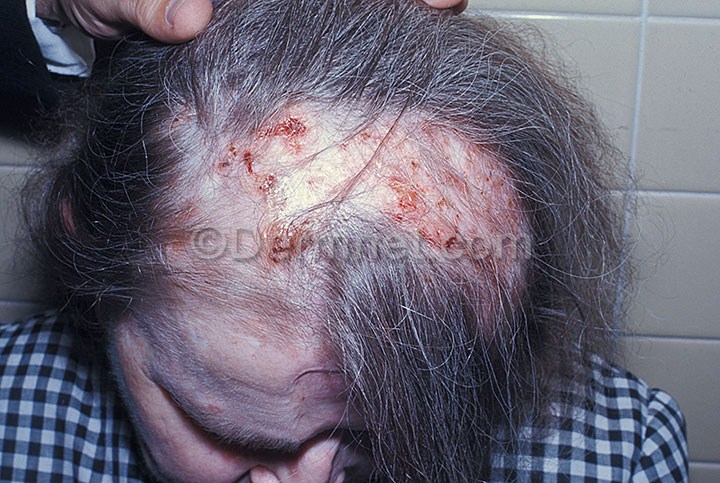
Disease: Actinic Keratosis Basal Cell Carcinoma and other Malignant Lesions